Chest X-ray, PA view. Patient: 62 years old, sex F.
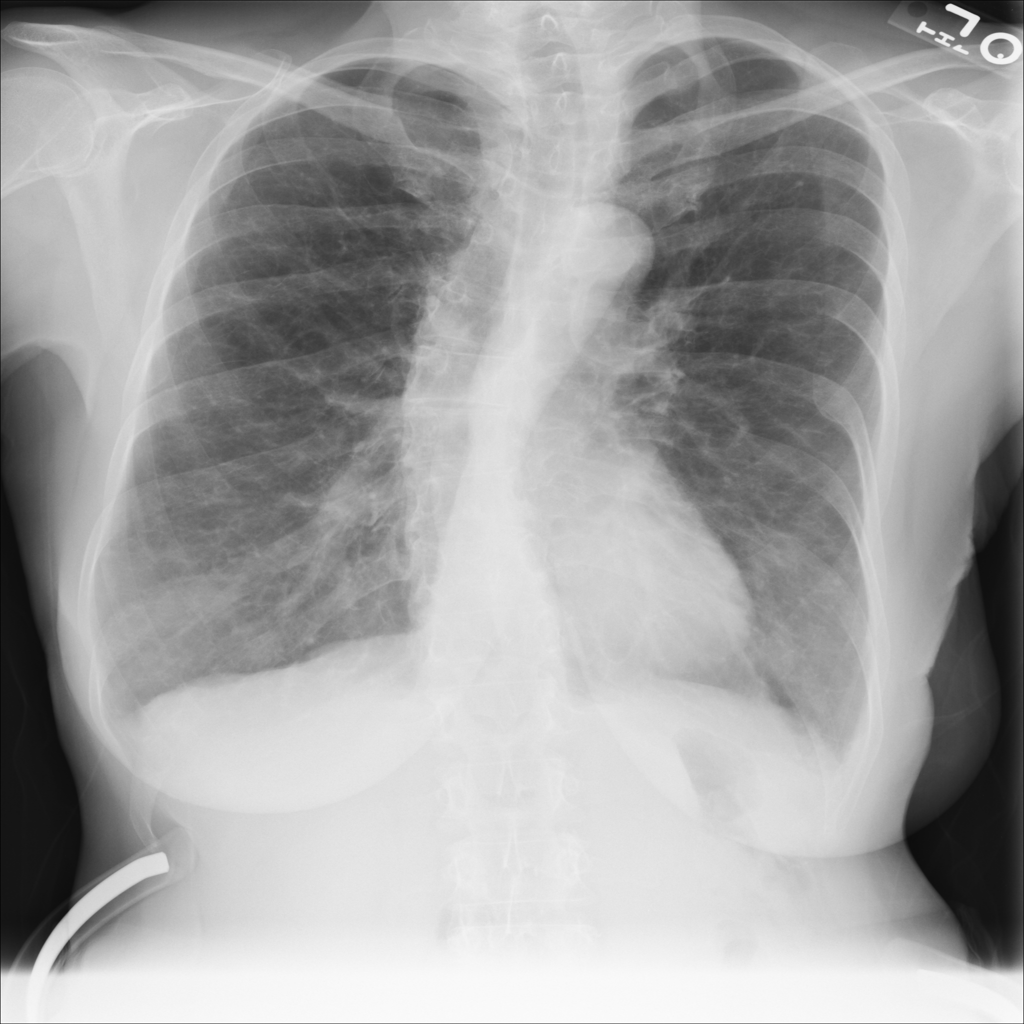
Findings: No Finding